Question: i have an XML file as url where the file contains like this,
'''
<Products>
<products id="1">
<name>product1</name>
<price>$150</price>
http://www.myimage.com/Main_pic.png</img>
</products>
</Products>
'''
Now using NSXMLParser i can retrieve the data and the image but after i get those data am not understanding how to store in NSMutableArray or NSDictionary. Also i tried to implement lazyloading asynchronous image download from <URL>. But i failed to load the images. Do we have any alternative for aynchronous loading.
Kindly describe me in detail about,
1. how to store a data retieved from url XML file in aysnchronous downloading.
2. how to separate data and image.
3. how to implement those in UIImage and data to view in iPhone.
for better understanding i need the data and the image like below picture and not in the table view.

By using the lazyloading parsing i modified according to my content here the code for your reference,
'''
- (void)main{
self.workingArray = [NSMutableArray array];
self.workingPropertyString = [NSMutableString string];
NSXMLParser *parser = [[NSXMLParser alloc] initWithData:dataToParse];
[parser setDelegate:self];
[parser parse];
if (![self isCancelled]){
self.completionHandler(self.workingArray);}
self.workingArray = nil;
self.workingPropertyString = nil;
self.dataToParse = nil;}
- (void)parser:(NSXMLParser *)parser didStartElement:(NSString *)elementName namespaceURI:(NSString *)namespaceURI qualifiedName:(NSString *)qName attributes:(NSDictionary *)attributeDict{
if ([elementName isEqualToString:@"Products"]){
self.workingEntry = [[egsLists alloc] init];}
storingCharacterData = [elementsToParse containsObject:elementName];}
- (void)parser:(NSXMLParser *)parser didEndElement:(NSString *)elementName namespaceURI:(NSString *)namespaceURI qualifiedName:(NSString *)qName{
if (self.workingEntry){
if (storingCharacterData){
NSString *trimmedString = [workingPropertyString stringByTrimmingCharactersInSet:[NSCharacterSet whitespaceAndNewlineCharacterSet]];
[workingPropertyString setString:@""];
if ([elementName isEqualToString:sIDStr]){
self.workingEntry.ProductID = trimmedString;}
else if ([elementName isEqualToString:sImageStr]){
self.workingEntry.img = trimmedString;}}
else if ([elementName isEqualToString:@"Products"]){
[self.workingArray addObject:self.workingEntry];
self.workingEntry = nil;}}}
- (void)parser:(NSXMLParser *)parser foundCharacters:(NSString *)string{
if (storingCharacterData){
[workingPropertyString appendString:string];}}
'''
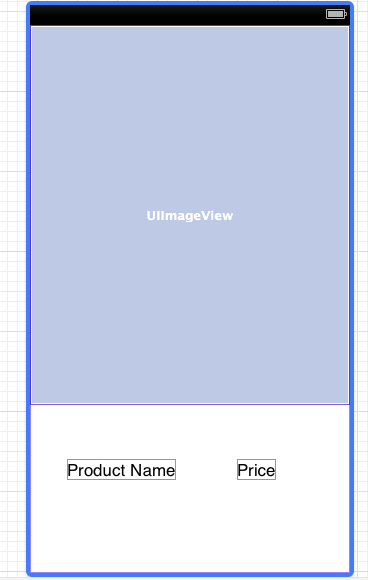
Answer: take a 'NSObject' Class say 'DataClass'
// create objects for your data in 'DataClass.h' And 'Synthesize' them in 'DataClass.m'
'''
- (void)parser:(NSXMLParser *)parser didEndElement:(NSString *)elementName
namespaceURI:(NSString *)namespaceURI qualifiedName:(NSString *)qName {
DataClass *mydata=[[DataClass alloc]init];
if ([elementName isEqualToString:@"id"])
{
mydata.idvalue=[currentNodeContent stringByTrimmingCharactersInSet:[NSCharacterSet whitespaceAndNewlineCharacterSet]];
}
if ([elementName isEqualToString:@"name"])
{
mydata.namevalue=[currentNodeContent stringByTrimmingCharactersInSet:[NSCharacterSet whitespaceAndNewlineCharacterSet]];
}
if ([elementName isEqualToString:@"price"])
{
mydata.pricevalue=[currentNodeContent stringByTrimmingCharactersInSet:[NSCharacterSet whitespaceAndNewlineCharacterSet]];
}
if ([elementName isEqualToString:@"img"])
{
mydata.imgLink=[currentNodeContent stringByTrimmingCharactersInSet:[NSCharacterSet whitespaceAndNewlineCharacterSet]];
}
[myArray addObject:mydata];
}
'''
After That When You Need you can Retrive the Data From Array if you are Using 'TableView'
then in your 'CellForRowAtindexPath' method use the following:
'''
DataClass *mydata=[[DataClass alloc]init];
mydata=[myarray objectAtindex:indexPath.row];
cell.textlabel.text=mydata.nameValue;
cell.imageView.image=[UIImage imageWithData: [NSData dataWithContentsOfURL: [NSURL URLWithString:mydata.imglink]]];
'''
You can Use <URL> from Apple for Loading Images.
<URL>
For Complete XML parsing <URL> or use Below Code:
Source : <URL>
'''
NSURLRequest *request = [NSURLRequest requestWithURL:[NSURL URLWithString:@"http://opentestdrive.com/Products.xml"]];
// Perform request and get JSON as a NSData object
NSData *response = [NSURLConnection sendSynchronousRequest:request returningResponse:nil error:nil];
NSString *responseString = [[NSString alloc] initWithData:response encoding:NSUTF8StringEncoding] ;
NSLog(@"responseString=%@", responseString);
NSMutableURLRequest *request = [[NSMutableURLRequest alloc] init];
[request setURL:[NSURL URLWithString:url]];
[request setHTTPMethod:@"GET"];
NSURLConnection *conn=[[NSURLConnection alloc] initWithRequest:request delegate:self];
if (conn)
{
receivedData = [[NSMutableData data] retain];
}
else
{
}
- (void)connection:(NSURLConnection *)connection didReceiveResponse:(NSURLResponse *)response
{
[receivedData setLength:0];
}
- (void)connection:(NSURLConnection *)connection didReceiveData:(NSData *)data
{
[receivedData appendData:data];
}
- (void) parser:(NSXMLParser *)parser didStartElement:(NSString *)elementname namespaceURI:(NSString *)namespaceURI qualifiedName:(NSString *)qName attributes:(NSDictionary *)attributeDict
{
if ([elementname isEqualToString:@"imgName"])
{
//if you Taking any NSObject Class then Alloc init here.
}
}
- (void) parser:(NSXMLParser *)parser didEndElement:(NSString *)elementname namespaceURI:(NSString *)namespaceURI qualifiedName:(NSString *)qName
{
if ([elementname isEqualToString:@"name"])
{
namelable.text=currentNodeContent;
}
if ([elementname isEqualToString:@"price"])
{
pricelabel.text = currentNodeContent;
}
if ([elementname isEqualToString:@"imgName"])
{
imageView.image=[UIImage imageWithData: [NSData dataWithContentsOfURL: [NSURL URLWithString:currentNodeContent]]];
}
}
- (void) parser:(NSXMLParser *)parser foundCharacters:(NSString *)string
{
currentNodeContent = (NSMutableString *) [string stringByTrimmingCharactersInSet:[NSCharacterSet whitespaceAndNewlineCharacterSet]];
}
'''